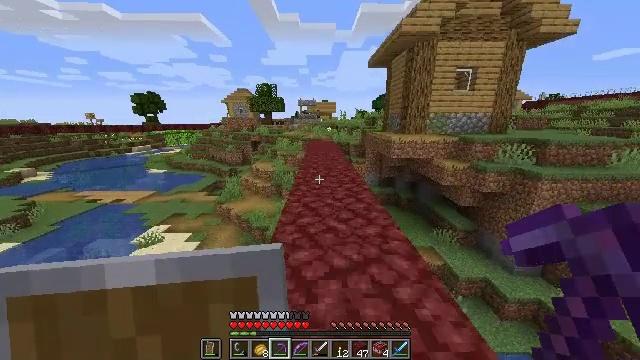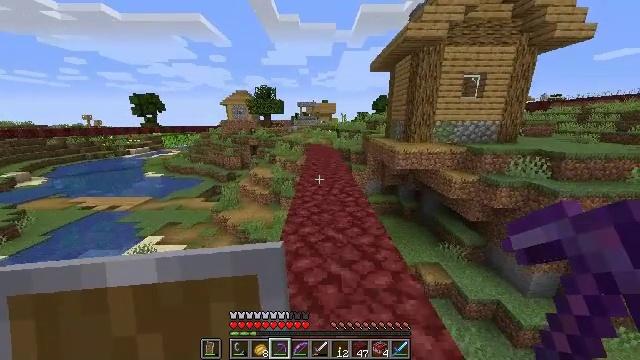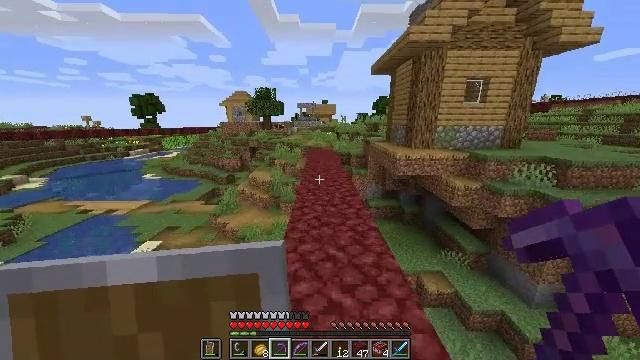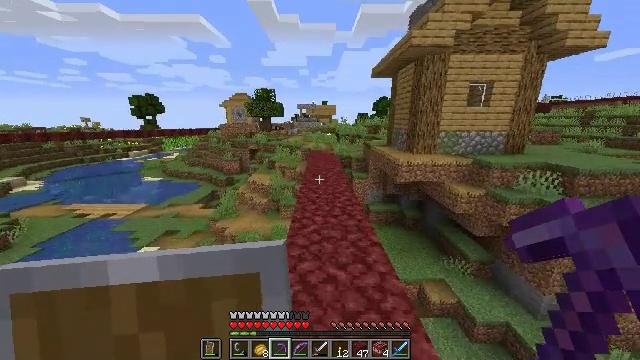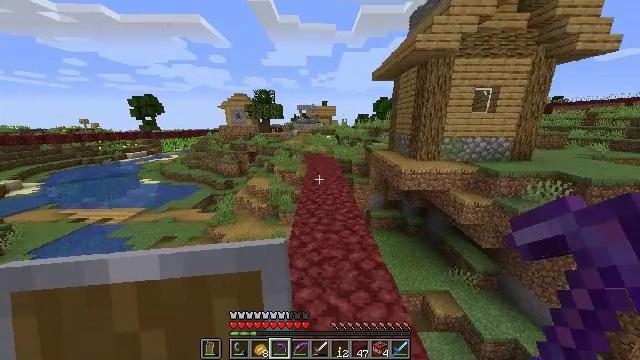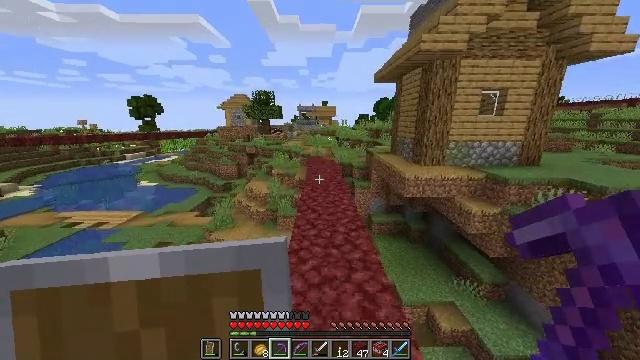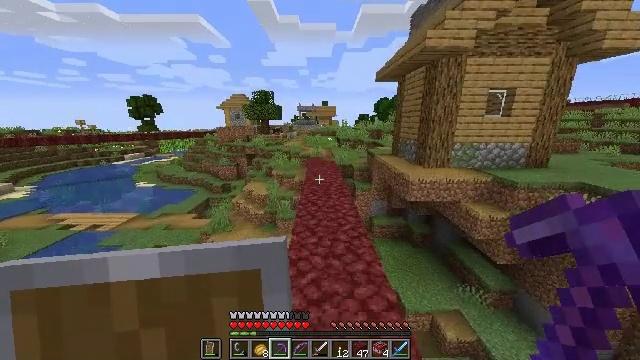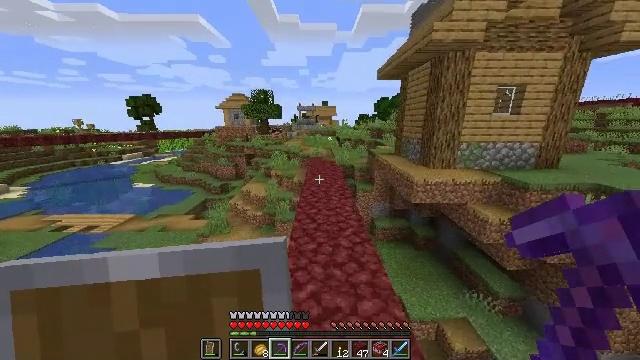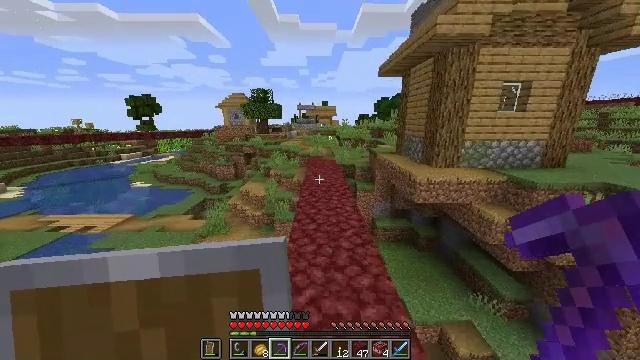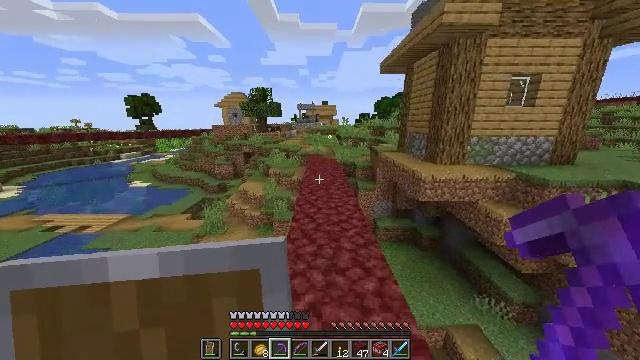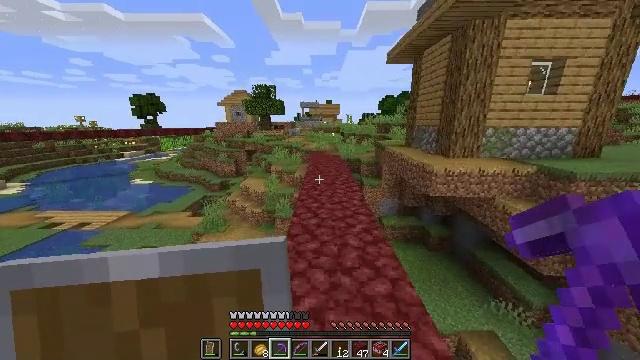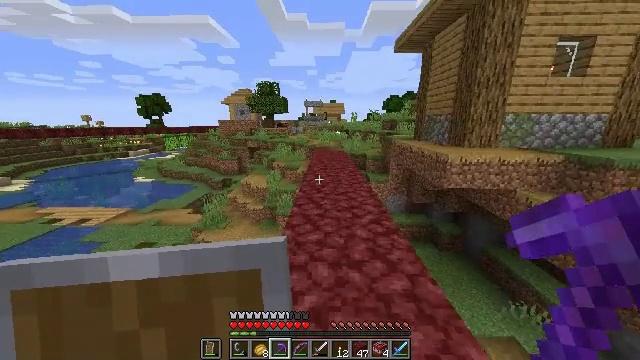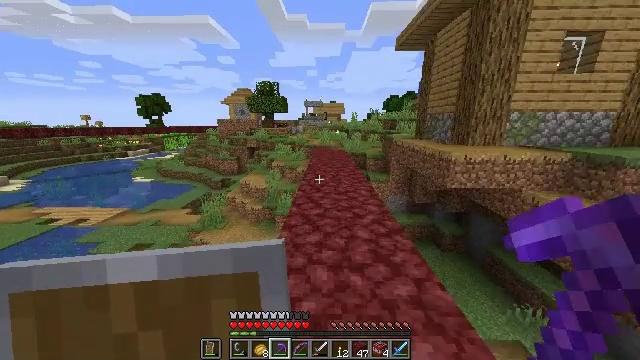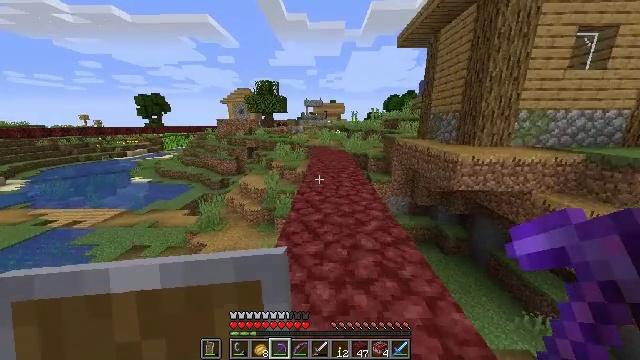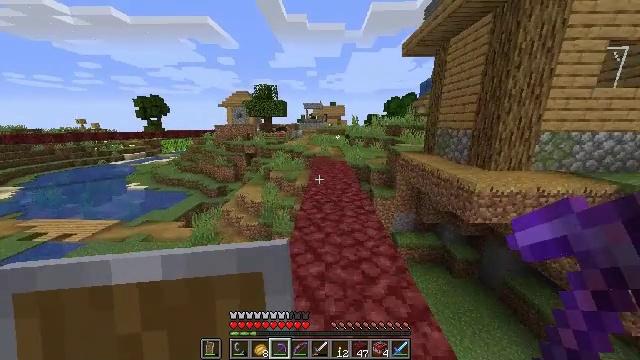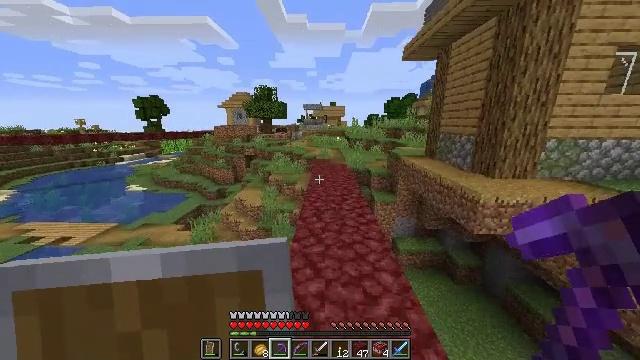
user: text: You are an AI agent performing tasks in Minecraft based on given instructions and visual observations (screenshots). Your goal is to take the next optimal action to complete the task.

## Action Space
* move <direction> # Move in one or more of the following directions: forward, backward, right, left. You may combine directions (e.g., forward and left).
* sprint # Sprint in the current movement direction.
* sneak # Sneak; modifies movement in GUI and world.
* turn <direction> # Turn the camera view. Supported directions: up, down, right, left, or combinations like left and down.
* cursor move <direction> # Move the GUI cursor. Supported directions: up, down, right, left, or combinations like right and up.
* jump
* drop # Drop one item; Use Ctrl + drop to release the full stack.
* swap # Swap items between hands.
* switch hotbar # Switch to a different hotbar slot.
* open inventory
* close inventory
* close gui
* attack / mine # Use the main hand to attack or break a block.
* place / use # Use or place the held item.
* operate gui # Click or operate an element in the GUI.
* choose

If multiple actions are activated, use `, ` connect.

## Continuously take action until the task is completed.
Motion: motion action
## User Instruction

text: Craft a netherite scrap.
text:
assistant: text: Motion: move forward, jump
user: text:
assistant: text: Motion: move forward, jump
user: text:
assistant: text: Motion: move forward, jump
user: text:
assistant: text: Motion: move forward, jump
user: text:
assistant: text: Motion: move forward, jump
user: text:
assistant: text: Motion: move forward, jump
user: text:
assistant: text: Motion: move forward, jump
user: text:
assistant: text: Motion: move forward, jump
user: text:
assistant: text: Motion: move forward, jump
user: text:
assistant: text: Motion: move forward, jump
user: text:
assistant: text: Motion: move forward, turn left, jump
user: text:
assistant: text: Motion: move forward, jump
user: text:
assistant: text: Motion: move forward, jump
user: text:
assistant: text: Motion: move forward, jump
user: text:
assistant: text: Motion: move forward, jump
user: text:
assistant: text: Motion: move forward, jump
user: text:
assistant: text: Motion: move forward, jump
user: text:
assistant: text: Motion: move forward, jump
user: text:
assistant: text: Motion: move forward, jump
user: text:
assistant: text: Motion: move forward, jump
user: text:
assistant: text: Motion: move forward, jump
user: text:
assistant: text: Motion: move forward, jump
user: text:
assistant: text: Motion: move forward, jump
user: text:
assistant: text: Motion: move forward, jump
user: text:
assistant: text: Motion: move forward, jump
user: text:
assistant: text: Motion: move forward, jump
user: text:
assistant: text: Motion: move forward, jump
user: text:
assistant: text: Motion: move forward, jump
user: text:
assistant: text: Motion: move forward, jump
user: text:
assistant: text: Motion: move forward, jump